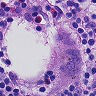
Metastatic tissue present: yes